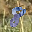
Label: 8